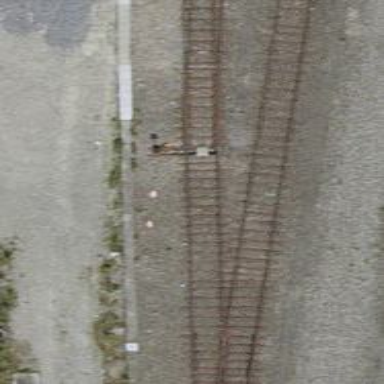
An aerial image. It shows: Single track railway in yard.